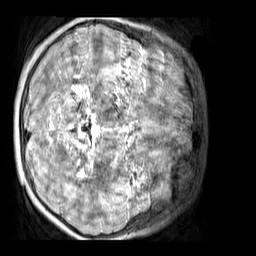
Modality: T2w
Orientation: axial
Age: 10
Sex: male
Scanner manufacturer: siemens
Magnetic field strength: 3 T
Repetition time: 3.2 s
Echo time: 0.408 s